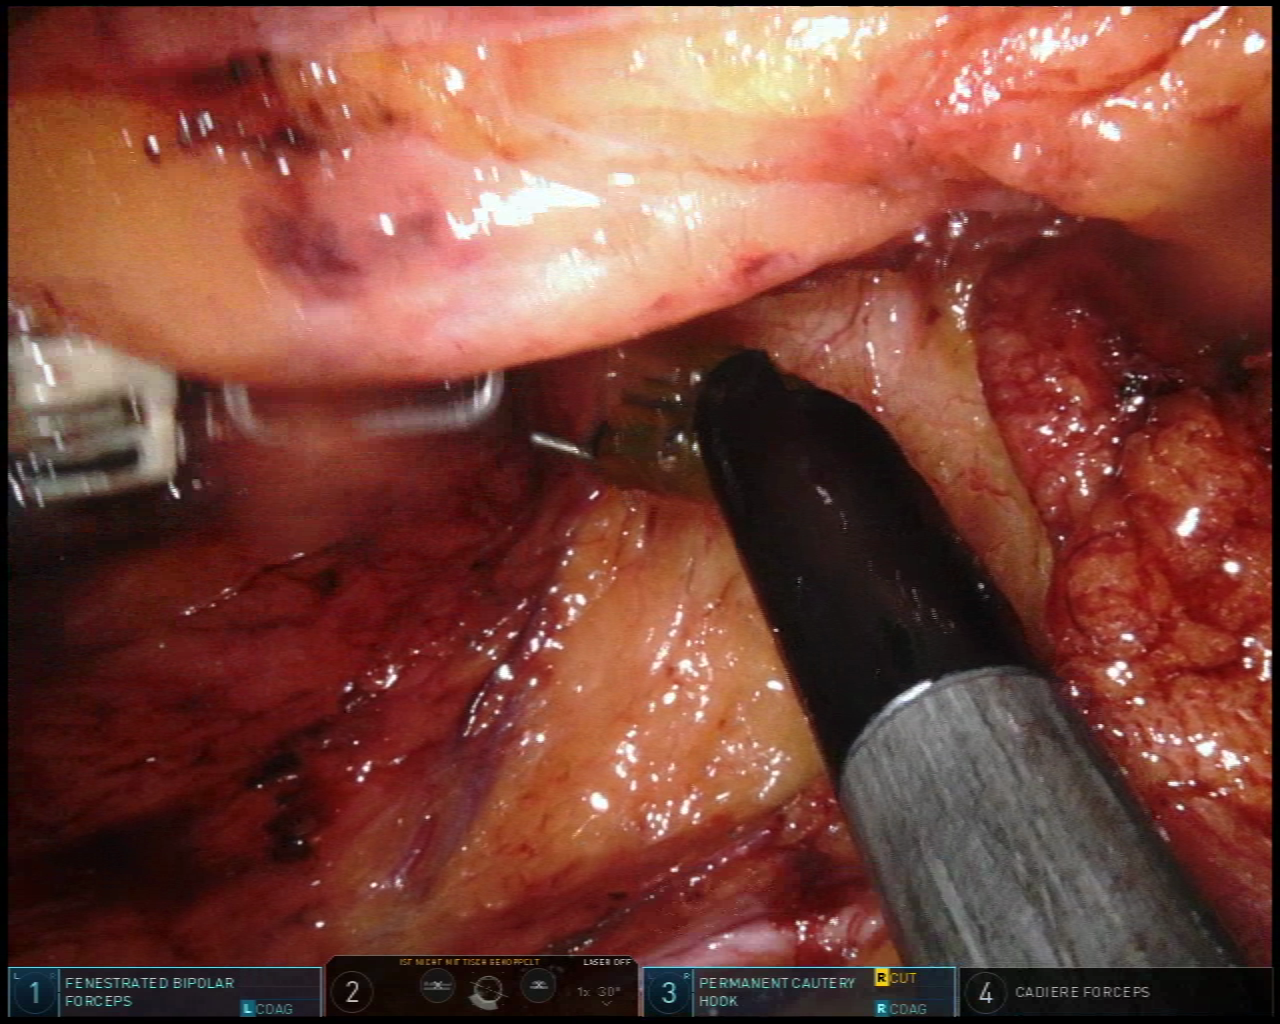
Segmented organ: ureter
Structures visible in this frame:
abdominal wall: no
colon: no
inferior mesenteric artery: no
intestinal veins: no
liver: no
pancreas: no
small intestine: no
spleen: no
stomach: no
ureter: yes
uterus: no
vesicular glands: no